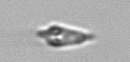
Label: Oxytoxum